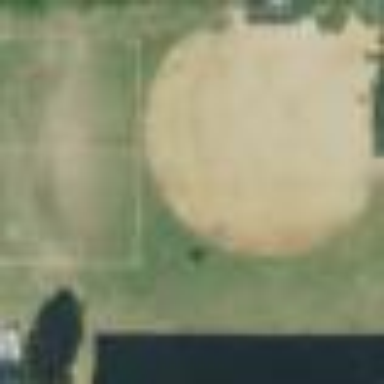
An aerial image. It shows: Baseball pitch for leisure land activities.